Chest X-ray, AP view. Patient: 31 years old, sex M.
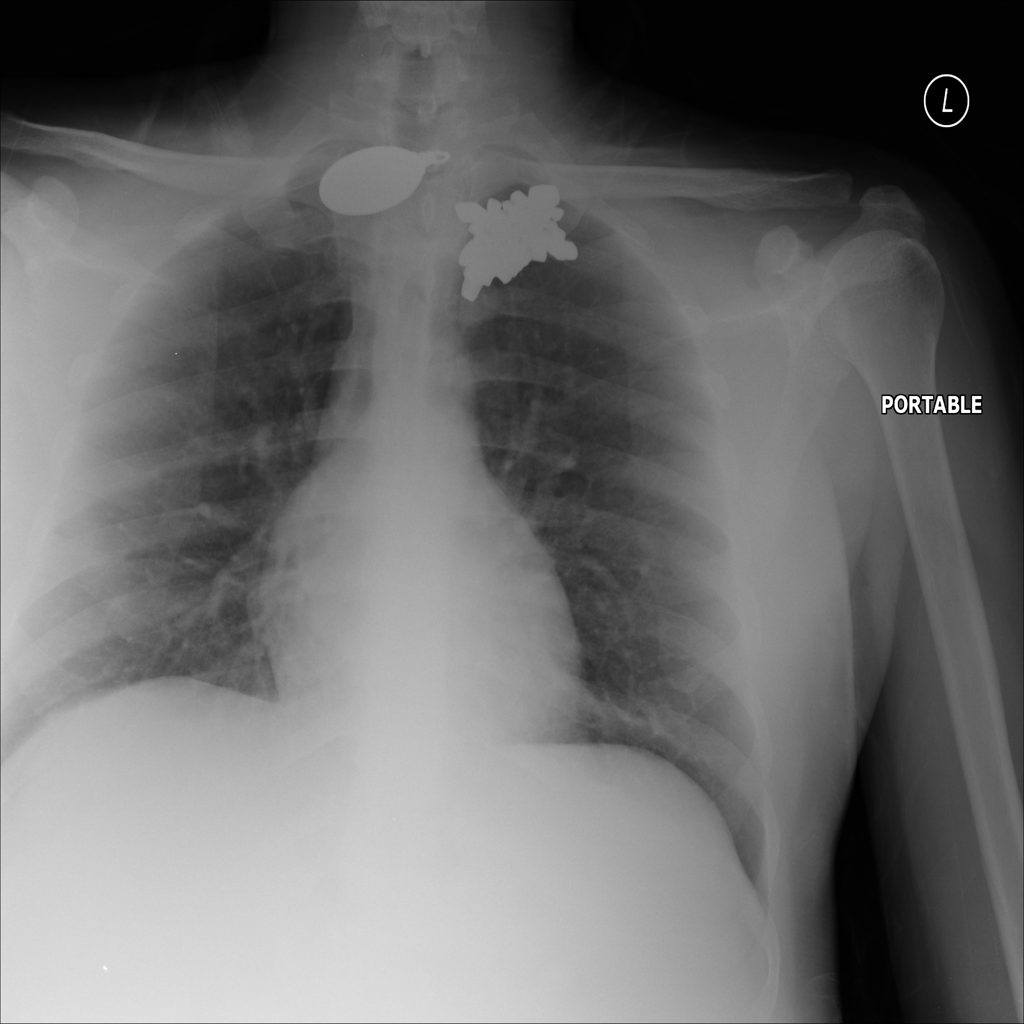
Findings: No Finding